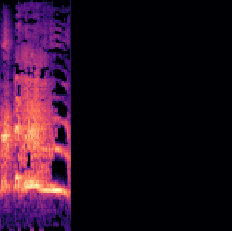
Sound class: Rooster